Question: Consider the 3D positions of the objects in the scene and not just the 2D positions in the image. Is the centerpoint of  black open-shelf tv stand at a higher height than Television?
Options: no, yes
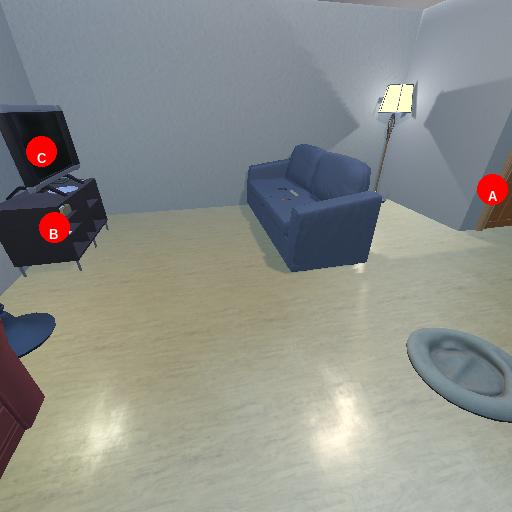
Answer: no